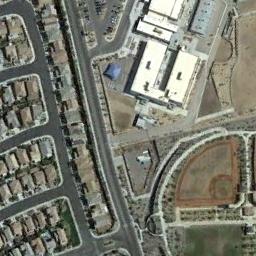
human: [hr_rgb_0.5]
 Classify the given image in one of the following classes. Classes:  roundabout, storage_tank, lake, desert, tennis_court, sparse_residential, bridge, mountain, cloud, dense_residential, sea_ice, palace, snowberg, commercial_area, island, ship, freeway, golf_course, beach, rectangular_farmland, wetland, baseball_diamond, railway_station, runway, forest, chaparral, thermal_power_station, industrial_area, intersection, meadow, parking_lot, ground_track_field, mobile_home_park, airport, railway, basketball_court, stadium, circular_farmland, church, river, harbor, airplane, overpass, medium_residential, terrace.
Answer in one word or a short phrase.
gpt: baseball_diamond